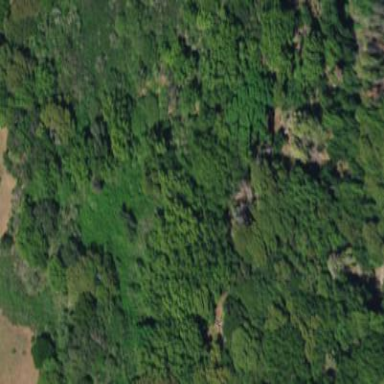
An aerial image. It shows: Area covered in scrub vegetation.